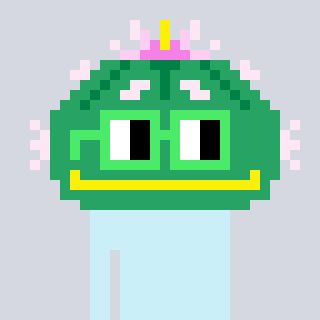
a pixel art character with square light green glasses, a peyote-shaped head and a grayscale-colored body on a cool background